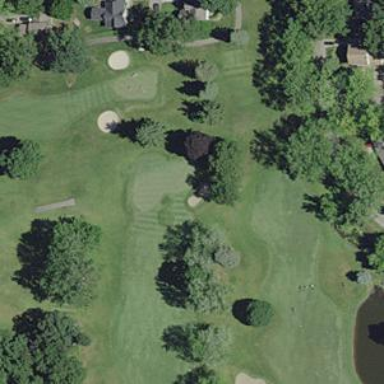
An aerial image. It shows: Golf hole.